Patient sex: M
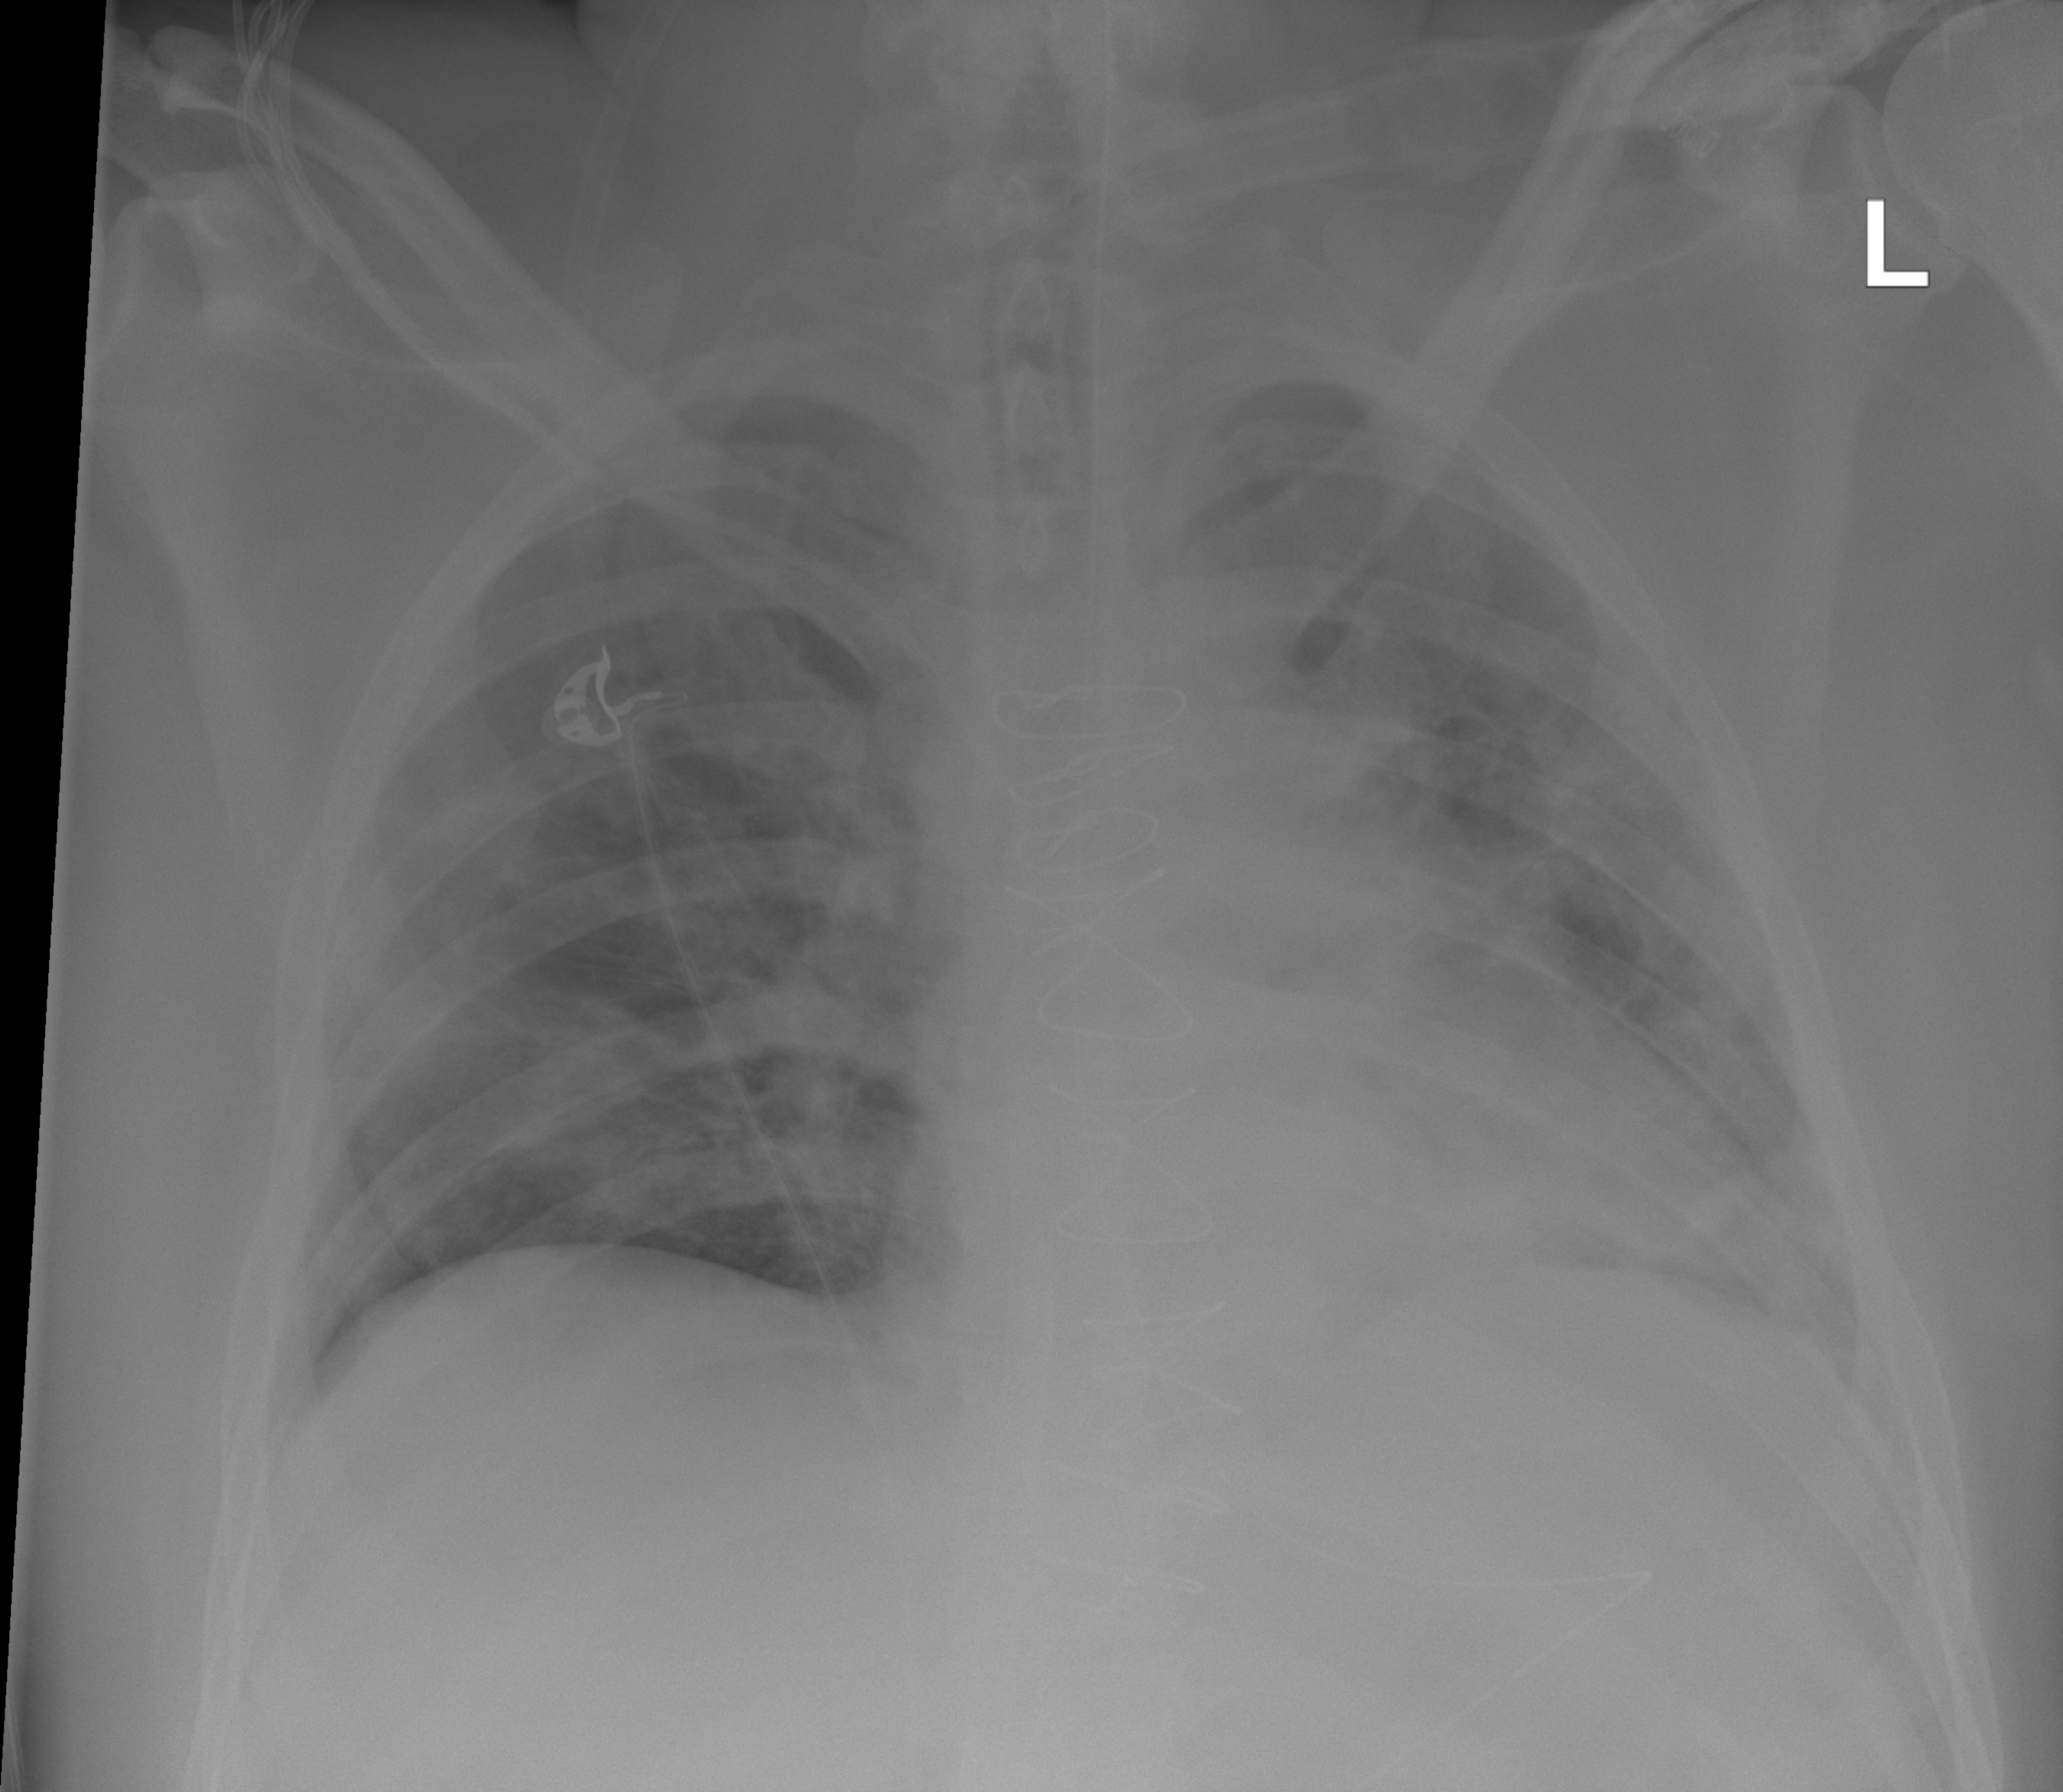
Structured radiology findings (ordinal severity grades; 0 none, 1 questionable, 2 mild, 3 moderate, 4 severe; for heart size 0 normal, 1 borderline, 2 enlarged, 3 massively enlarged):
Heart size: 2
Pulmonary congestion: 2
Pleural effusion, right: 0
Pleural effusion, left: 1
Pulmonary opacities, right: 3
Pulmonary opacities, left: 3
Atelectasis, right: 0
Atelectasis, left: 2